Interaction volume radius: 5 \u00c5
Interaction volume height: 20 \u00c5
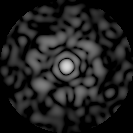
Disorder parameter: 0.8144